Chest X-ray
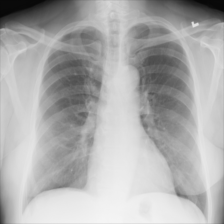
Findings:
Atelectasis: negative
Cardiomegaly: negative
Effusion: negative
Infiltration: negative
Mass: negative
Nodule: negative
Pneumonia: negative
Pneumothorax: negative
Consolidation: negative
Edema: negative
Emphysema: negative
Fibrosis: negative
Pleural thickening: negative
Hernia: negative